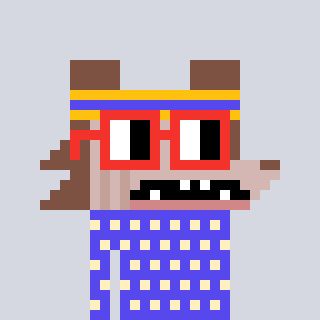
a pixel art character with square red glasses, a werewolf-shaped head and a computerblue-colored body on a cool background